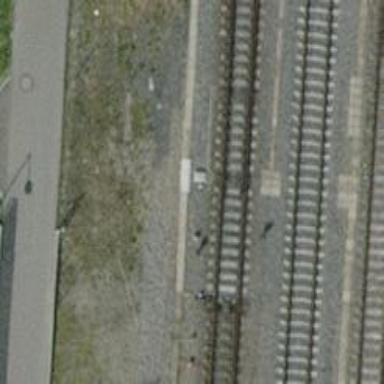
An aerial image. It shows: Single railway track with electrified contact line.